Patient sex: M
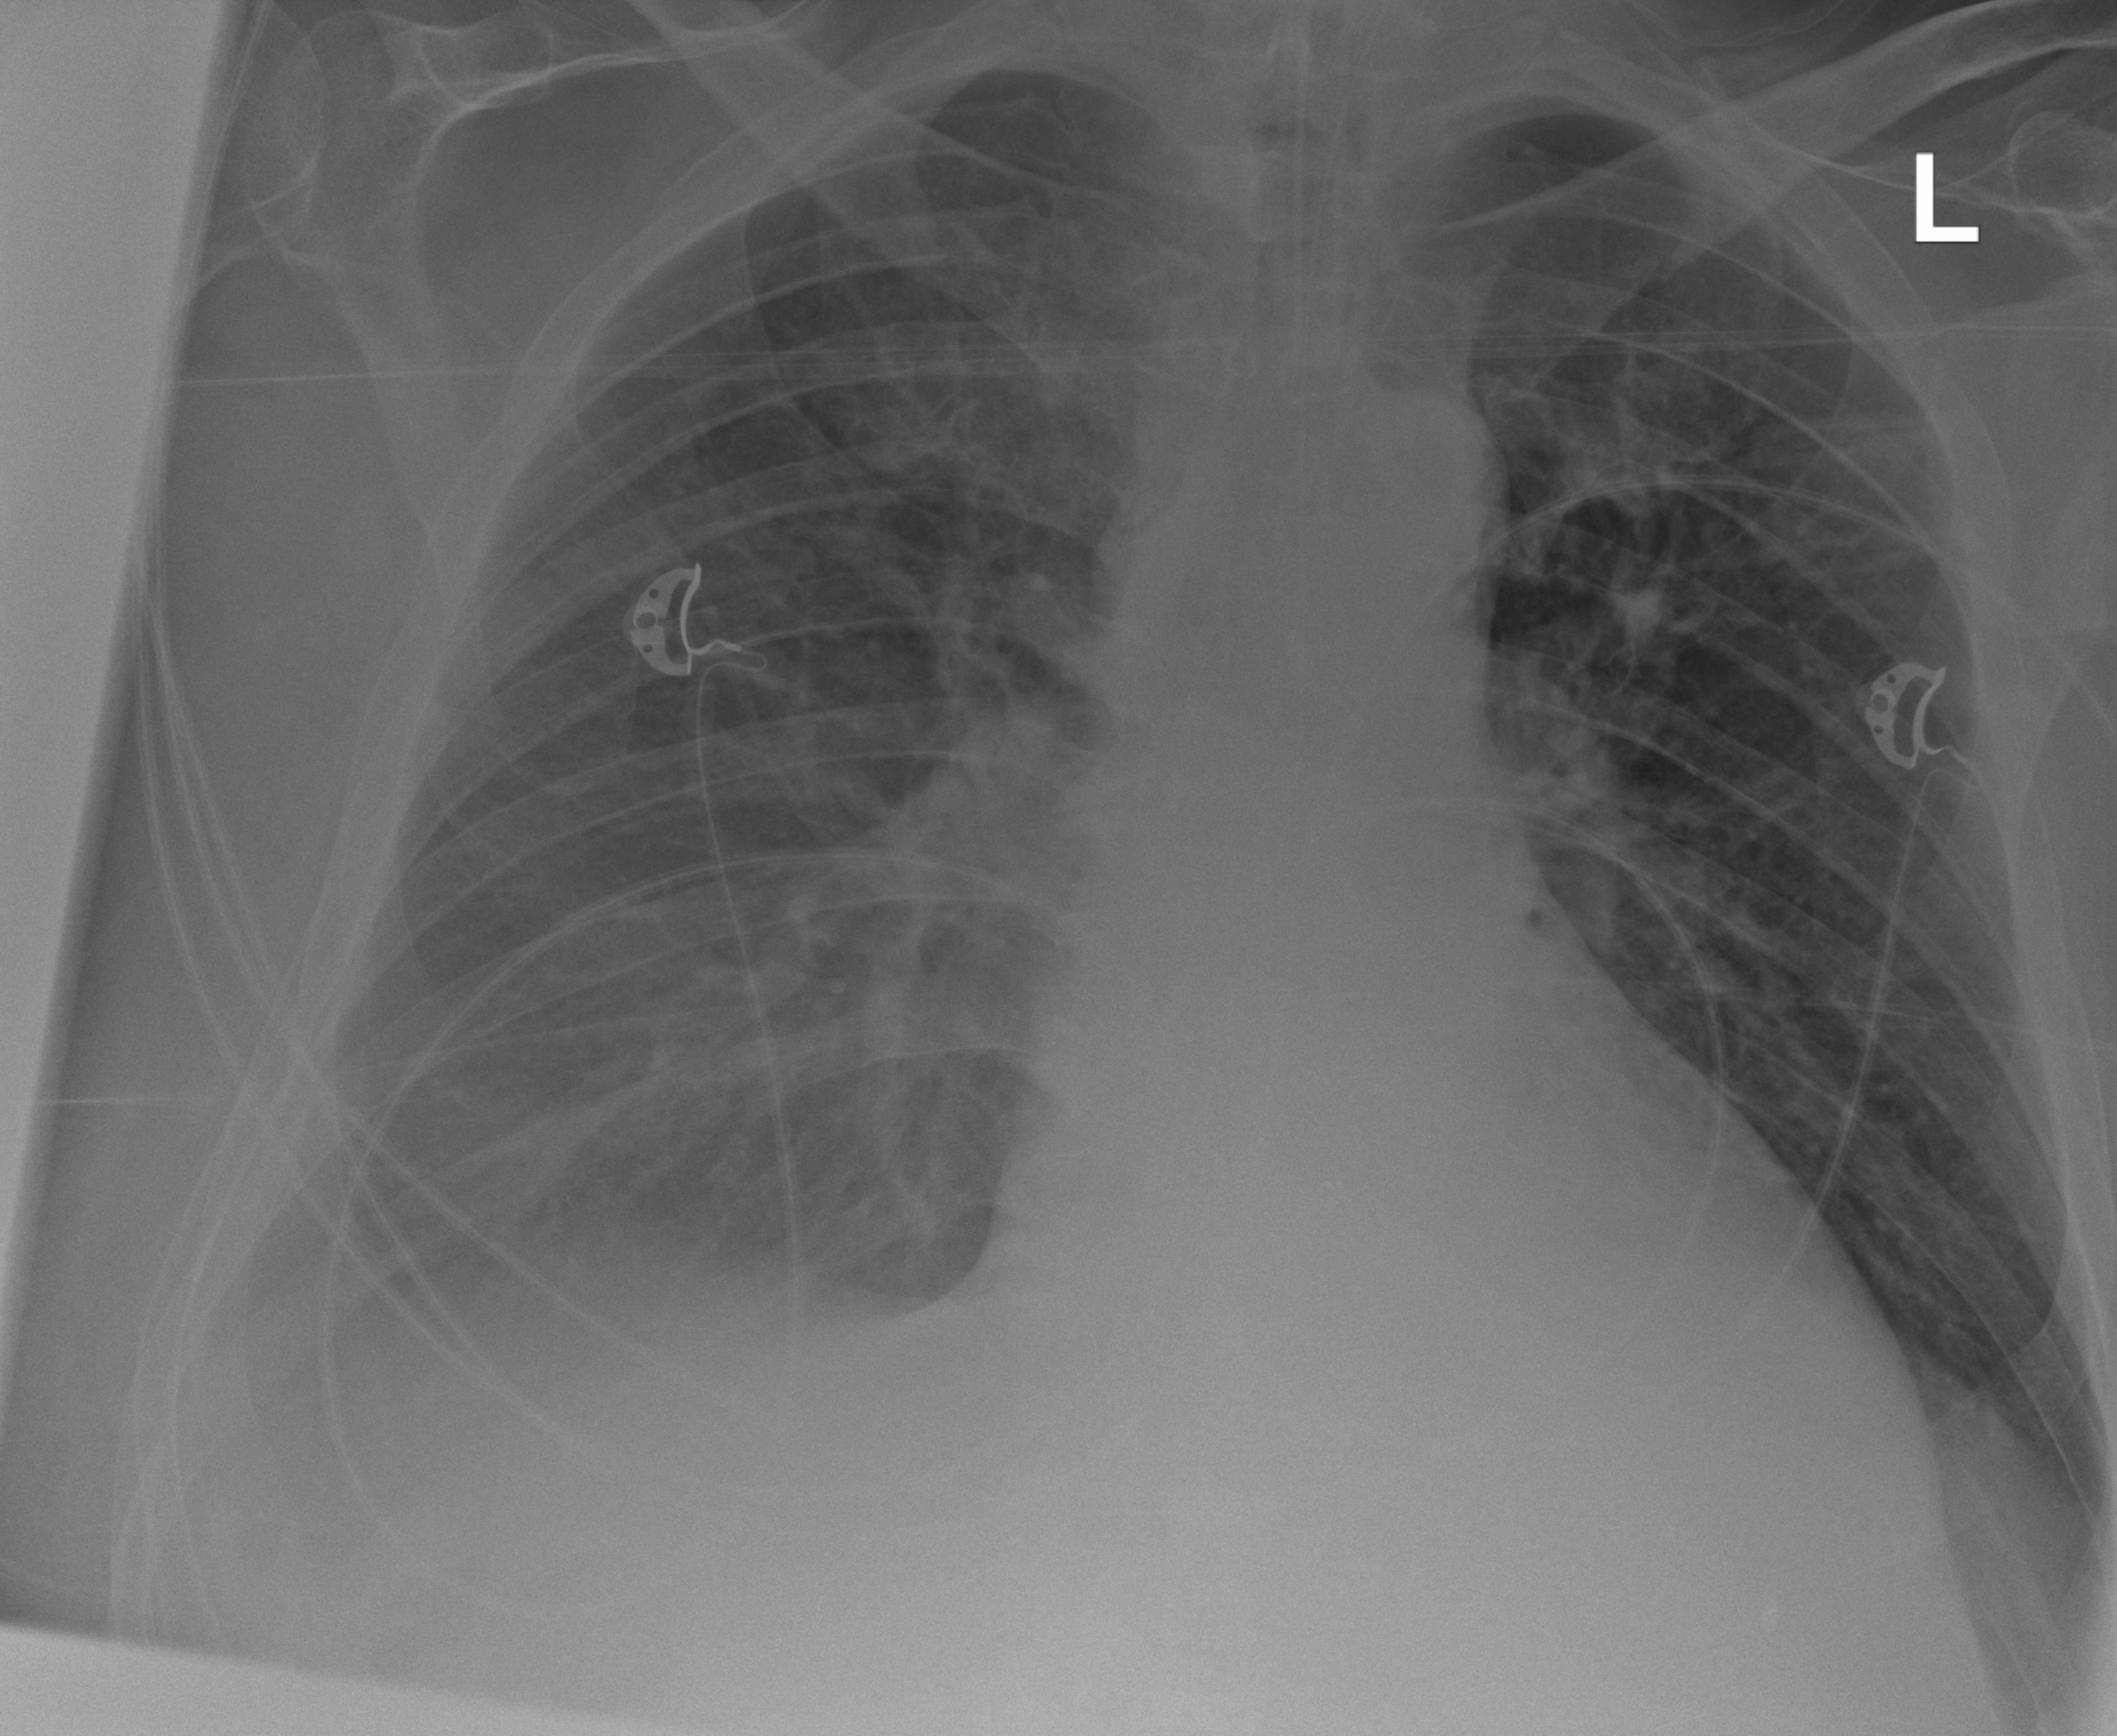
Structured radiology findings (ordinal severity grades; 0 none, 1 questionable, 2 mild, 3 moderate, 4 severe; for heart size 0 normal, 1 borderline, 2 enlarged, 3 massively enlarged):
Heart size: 0
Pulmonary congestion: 2
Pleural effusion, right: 2
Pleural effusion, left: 1
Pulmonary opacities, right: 0
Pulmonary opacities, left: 0
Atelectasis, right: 2
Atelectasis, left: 0